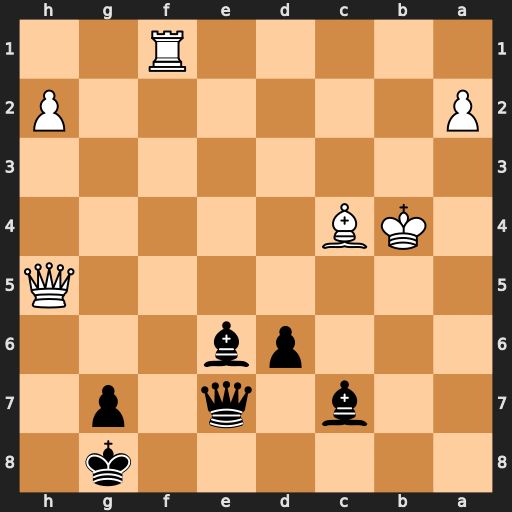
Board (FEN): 6k1/2b1q1p1/3pb3/7Q/1KB5/8/P6P/5R2
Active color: b
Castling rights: -
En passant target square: -
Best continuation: d5+ Kc3 dxc4